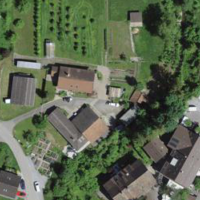
EUNIS habitat code: 55
Species observed at this site:
Euonymus europaeus